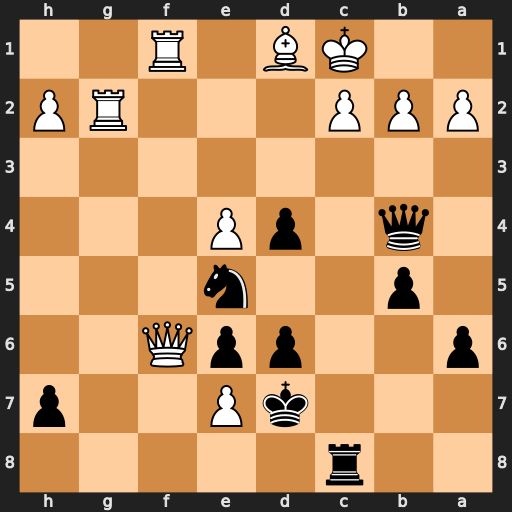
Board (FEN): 2r5/3kP2p/p2ppQ2/1p2n3/1q1pP3/8/PPP3RP/2KB1R2
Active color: b
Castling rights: -
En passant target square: -
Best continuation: Nd3+ Kb1 Qxb2#